【题型】选择题　【知识点】函数　【难度】easy
函数 \(f(x) = \log_a(x + 2)\ (0 < a < 1)\) 的图象必不过（\quad）

\begin{itemize}
    \item[A.] 第一象限
    \item[B.] 第二象限
    \item[C.] 第三象限
    \item[D.] 第四象限
\end{itemize}
【解答】
\textbf{【答案】} A

\vspace{0.5em}

\textbf{【分析】} 根据函数图象平移法则作出函数图象即可判断。

\vspace{0.5em}

\textbf{【详解】} 因为 \(f(x) = \log_a(x + 2)\ (0 < a < 1)\) 由 \(y = \log_a x\ (0 < a < 1)\) 向左平移两个单位得到的，所以其图象如下图所示：

由图象可知，函数 \(f(x) = \log_a(x + 2)\ (0 < a < 1)\) 的图象必不过第一象限。

故选：A
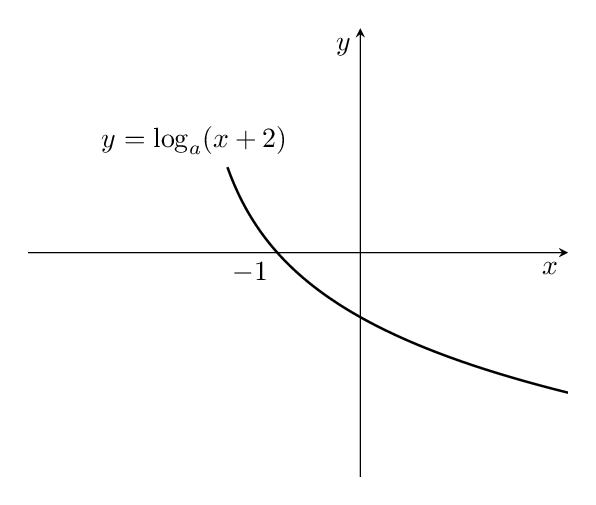